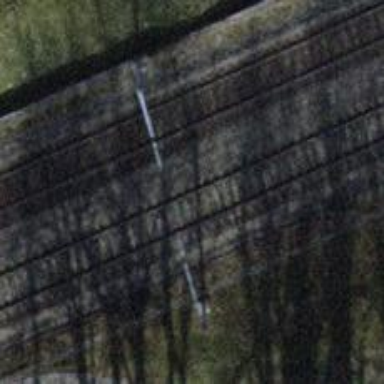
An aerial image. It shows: Solitary milestone along the railway.